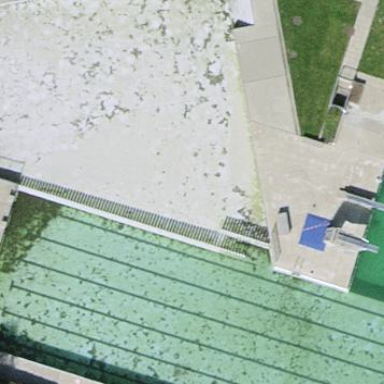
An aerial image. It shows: Outdoor swimming pool for leisure and sport activities.